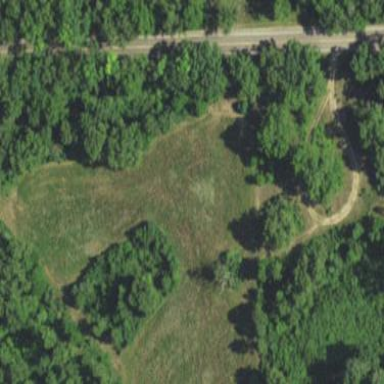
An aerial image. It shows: Wildlife opening within meadow area.